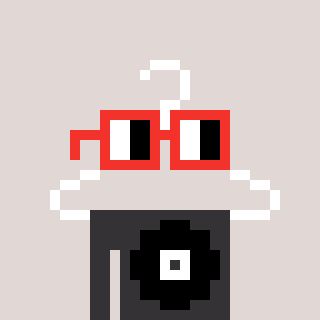
a pixel art character with square red glasses, a hanger-shaped head and a grayscale-colored body on a warm background